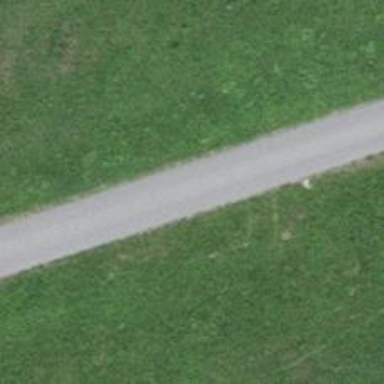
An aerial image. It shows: Asphalt track with grade 1 tracktype.